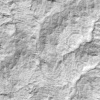
Atmospheric dust classification: not_dusty